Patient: sex M, age 49
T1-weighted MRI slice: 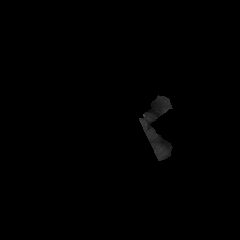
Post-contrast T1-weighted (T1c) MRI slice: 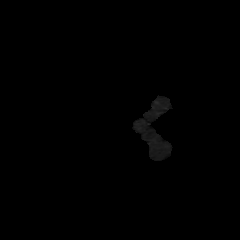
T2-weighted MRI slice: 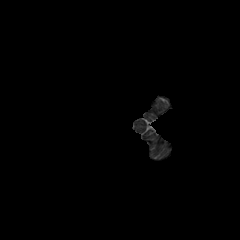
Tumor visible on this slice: no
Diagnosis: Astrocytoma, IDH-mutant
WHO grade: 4